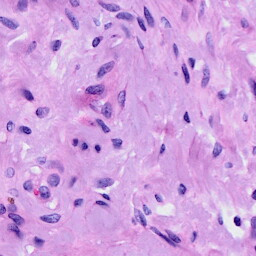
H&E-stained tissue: Cervix